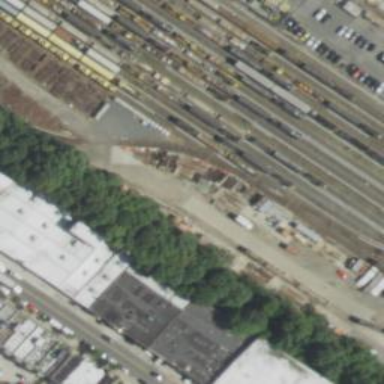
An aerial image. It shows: Yard with electrified top rail.